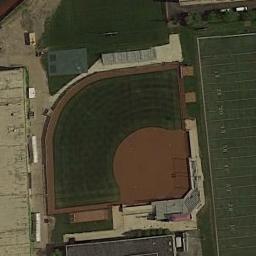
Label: baseball_diamond